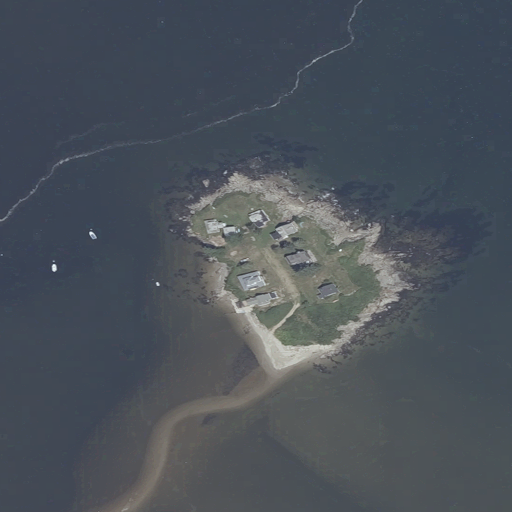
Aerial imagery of island in Maine named Basket Island containing open water, barren land, grassland, and herbaceous wetlands